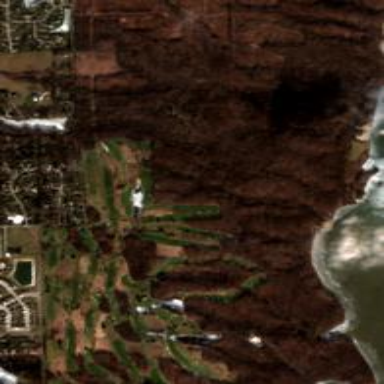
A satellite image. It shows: Golf course surrounded by greenery.